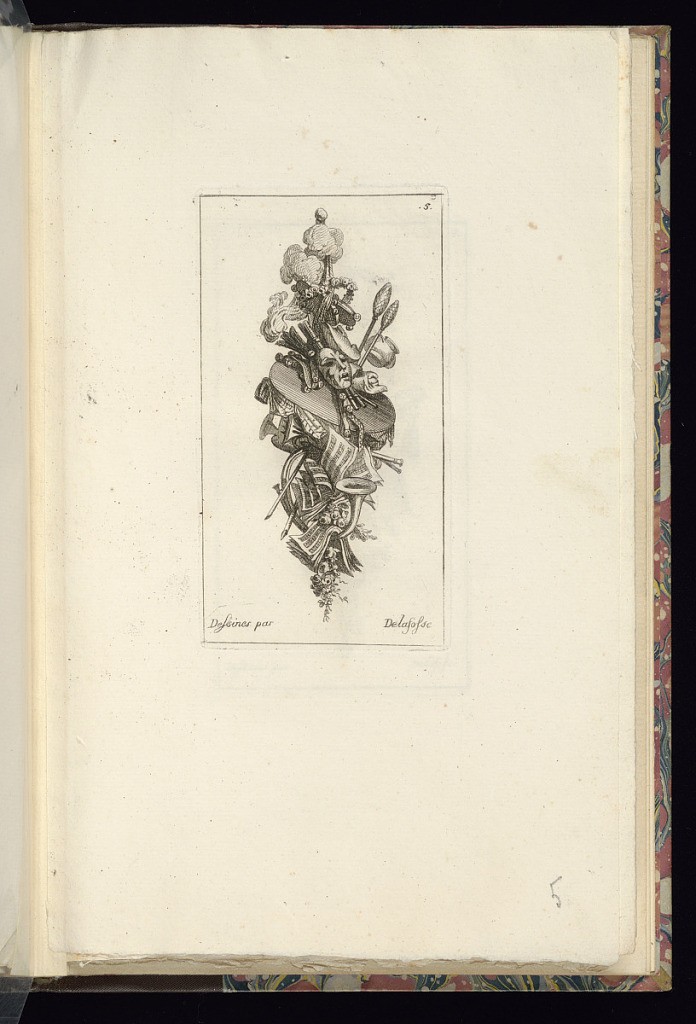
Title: Trophy Design
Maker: Jean-Charles Delafosse, French, 1734 – 1789
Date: late 18th century
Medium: Etching on laid paper
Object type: Print
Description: Design for an ornamental hanging trophy. A copy after one of the trophies in the print titled ‘Attributs de Musique' (Attributes of Music), published by Daumont, after Jean Charles Delafoss (Paris, ca. 1770). Trophy depicting objects associated with music and the theatre, including masks, sheet music, horns, flutes or pipes, drums, tambourine, and flowers. The plate is numbered.